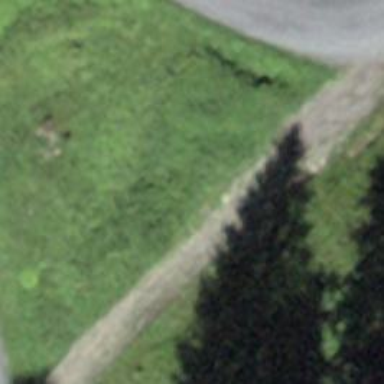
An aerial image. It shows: Path.